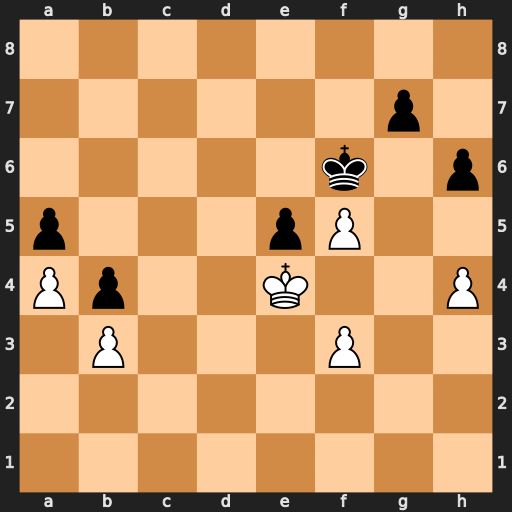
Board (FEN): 8/6p1/5k1p/p3pP2/Pp2K2P/1P3P2/8/8
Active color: w
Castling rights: -
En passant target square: -
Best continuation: h5 Kg5 Kxe5 Kxh5 f6 Kg6 fxg7 Kxg7 Ke6